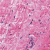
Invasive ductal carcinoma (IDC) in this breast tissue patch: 0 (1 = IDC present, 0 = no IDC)